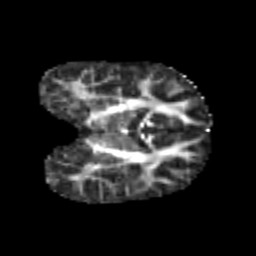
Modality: FA
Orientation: coronal
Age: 7
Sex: female
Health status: healthy